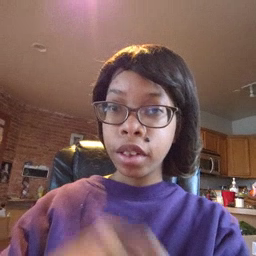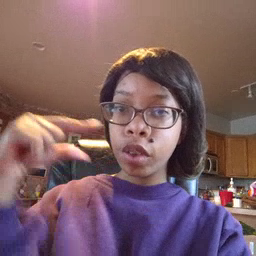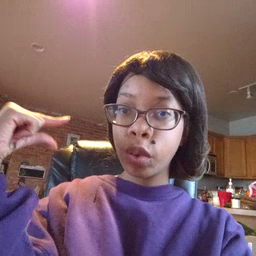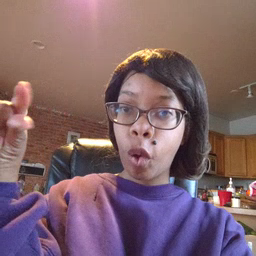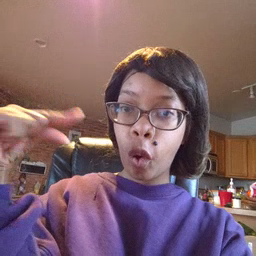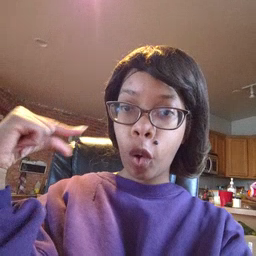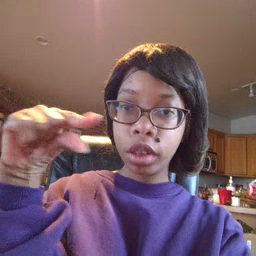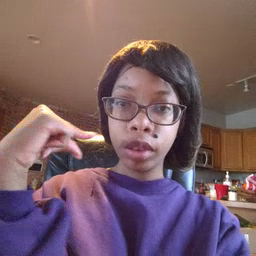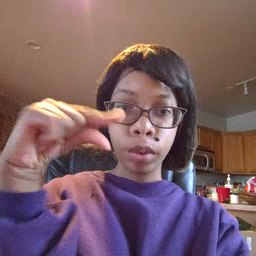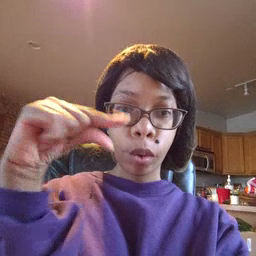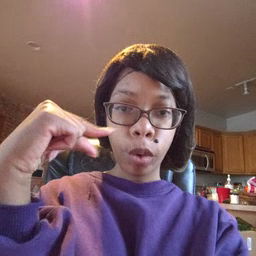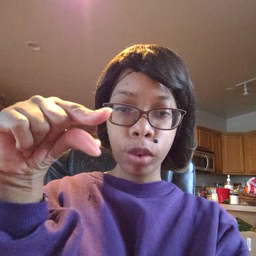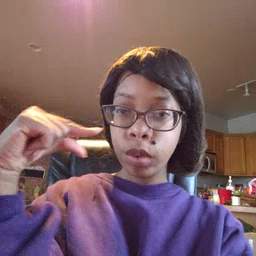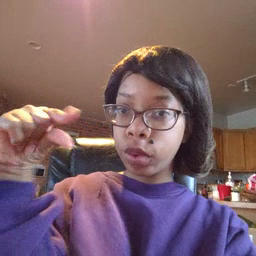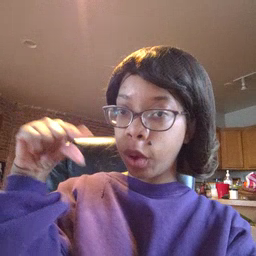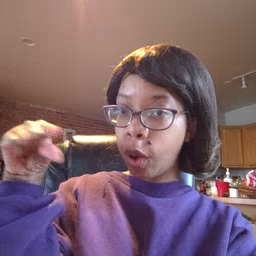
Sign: goose